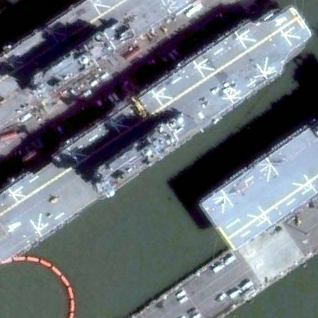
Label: assault